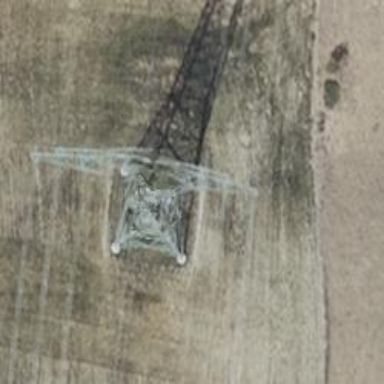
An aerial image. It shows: Power line is depicted.